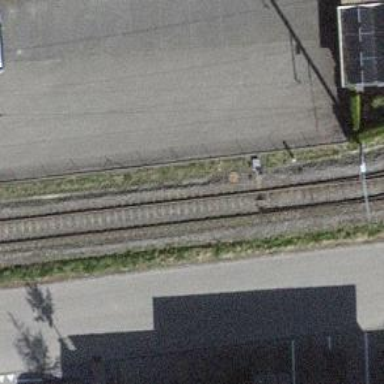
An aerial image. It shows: Railway switch.